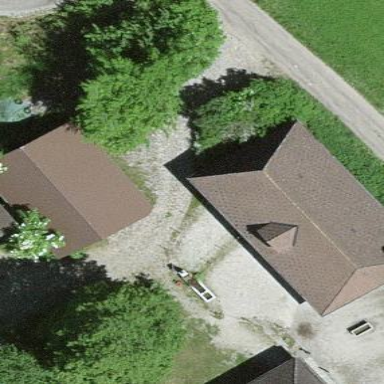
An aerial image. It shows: Barn.